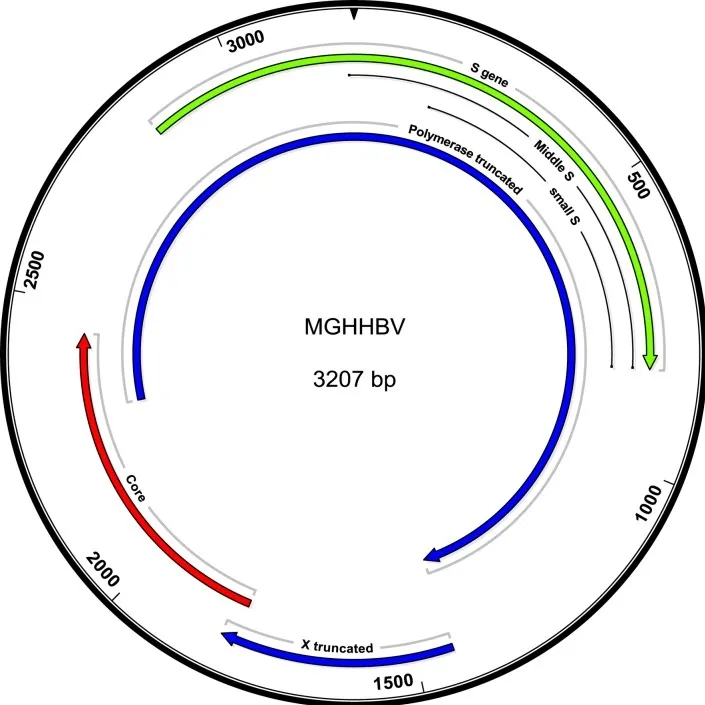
Schematic of the mutant genome. The in-frame deletion is not affecting the ORFS, but shortens pre-S2 and Pol by the corresponding two amino acids. A total of 1,380 truncates the polymerase to 82 amino acids.
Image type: chart (chart)